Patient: sex F, age 58
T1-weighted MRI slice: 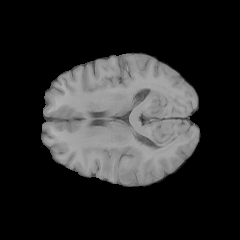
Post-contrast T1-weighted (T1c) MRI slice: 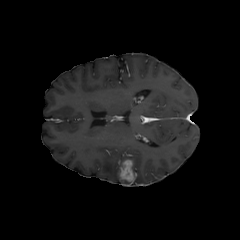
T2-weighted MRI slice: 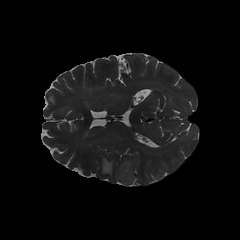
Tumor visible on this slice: yes
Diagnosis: Glioblastoma, IDH-wildtype
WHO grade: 4